Question:
Looking to achieve the effect in the image above. I have a bunch of svg icons. When the user hovers over each image, the image tints and white text is revealed unique to each icon.
What's the best practice for this effect? Make the icons the background image? Right now they are inline svg.
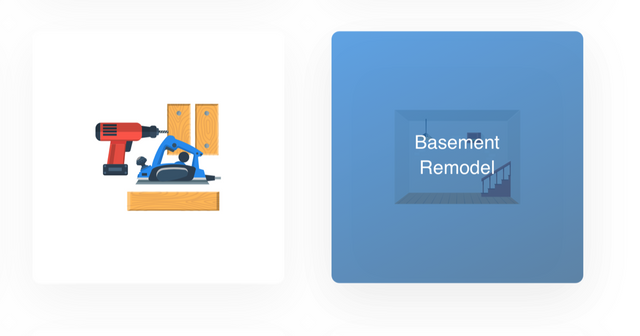
Answer: Layer the image and an invisible overlay '<div>'. Then, on hover, make the overlay visible.
'''
.col-sm-6 {
min-height: 500px;
background: lightgrey;
text-align: center;
}
.image-wrap {
display: inline-block;
position: relative;
width: 300px;
height: 300px;
}
.image-wrap .overlay {
position: absolute;
top: 0;
left: 0;
box-sizing: border-box;
width: 100%;
height: 100%;
color: white;
font: 30px sans-serif;
font-weight: bold;
opacity: 0;
transition: opacity .5s ease;
background-color: #5fa1e1;
padding-top: 100px;
border-radius: 10px;
}
.image-wrap:hover .overlay {
opacity: 0.9;
}
.menu-image {
position: absolute;
left: 0;
top: 0;
width: 100%;
height: 100%;
border-radius: 10px;
}
'''
'''
<div class="col-sm-6">
<a href="#" class="image-wrap">
<img class="menu-image" src="https://i.imgur.com/vgpoAdA.png" />
<div class="overlay">Basement<br/>Remodel</div>
</a>
</div>
'''